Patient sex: F
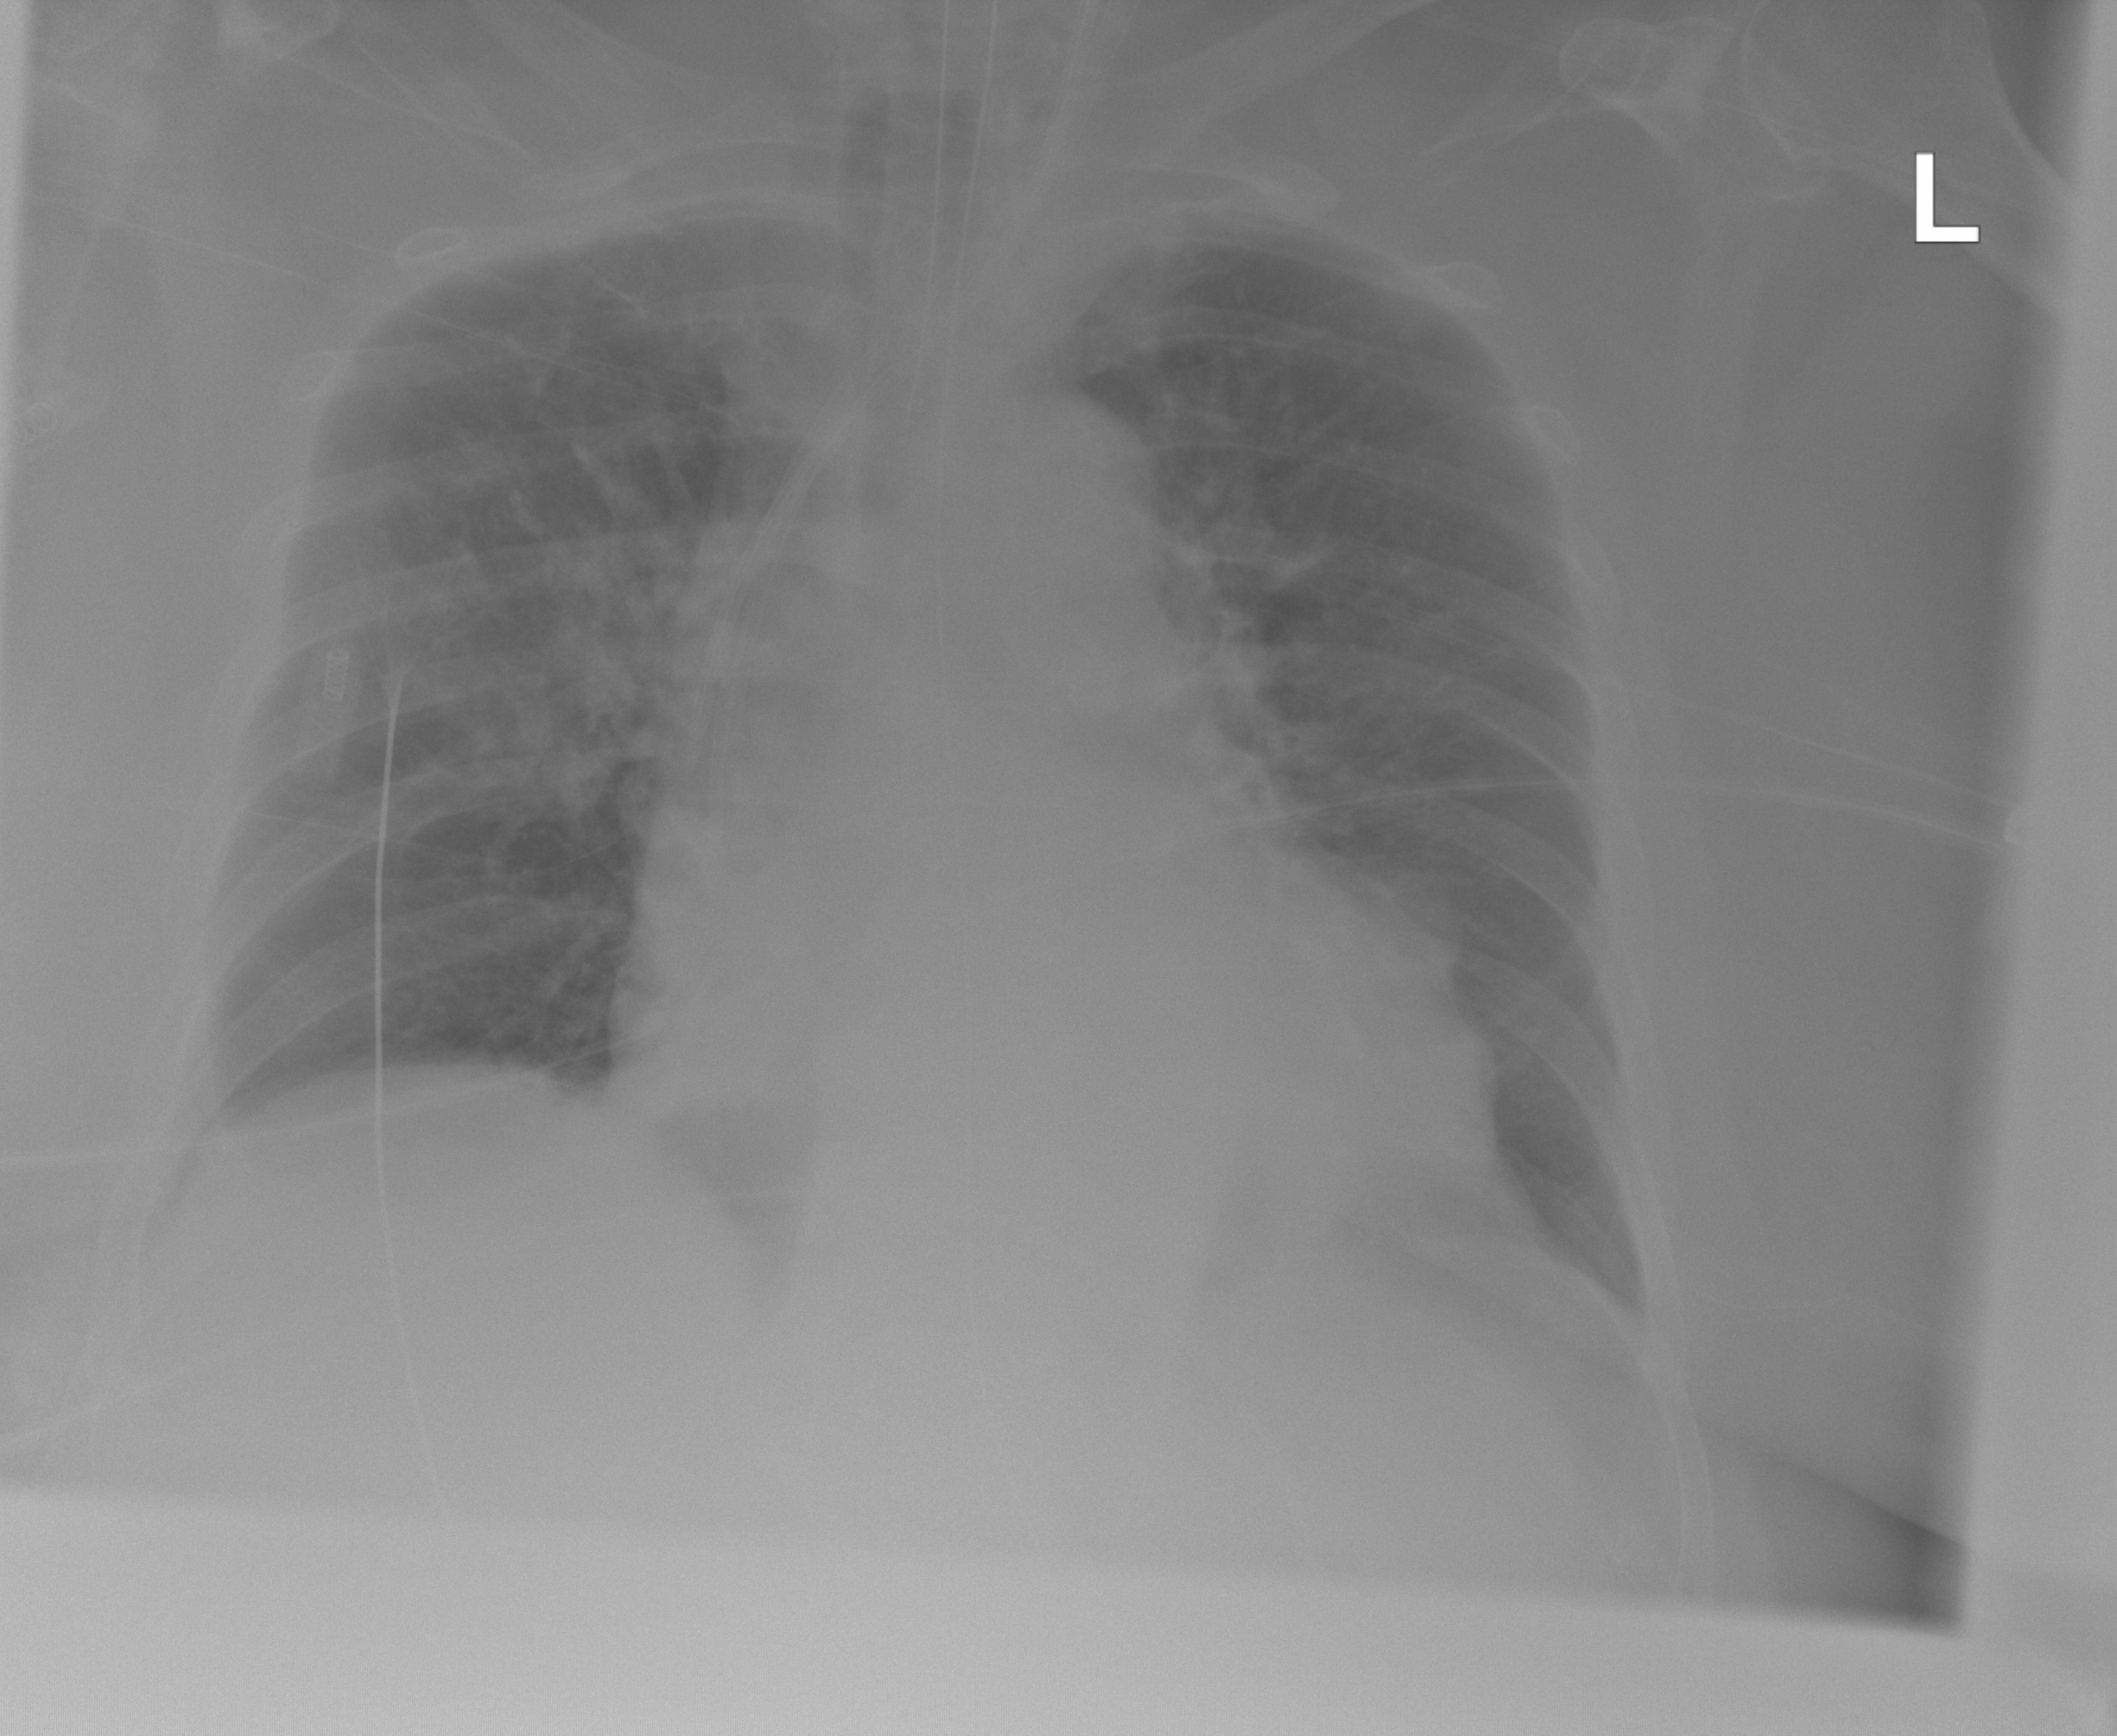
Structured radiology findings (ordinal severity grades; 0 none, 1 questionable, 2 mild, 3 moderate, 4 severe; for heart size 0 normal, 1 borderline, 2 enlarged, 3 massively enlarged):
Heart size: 2
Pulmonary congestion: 2
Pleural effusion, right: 0
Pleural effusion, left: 0
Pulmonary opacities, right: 0
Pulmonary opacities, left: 0
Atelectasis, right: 0
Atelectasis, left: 0